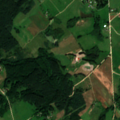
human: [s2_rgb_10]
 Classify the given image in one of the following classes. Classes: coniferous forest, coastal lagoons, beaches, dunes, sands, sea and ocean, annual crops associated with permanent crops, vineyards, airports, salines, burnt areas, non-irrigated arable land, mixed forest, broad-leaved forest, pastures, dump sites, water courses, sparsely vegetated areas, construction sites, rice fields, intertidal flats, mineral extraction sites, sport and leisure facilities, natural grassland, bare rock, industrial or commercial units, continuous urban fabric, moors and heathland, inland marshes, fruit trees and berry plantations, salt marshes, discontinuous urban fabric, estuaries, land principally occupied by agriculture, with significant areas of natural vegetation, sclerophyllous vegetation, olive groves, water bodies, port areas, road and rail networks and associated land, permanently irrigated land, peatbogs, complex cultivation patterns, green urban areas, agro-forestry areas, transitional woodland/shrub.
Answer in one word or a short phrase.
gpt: non-irrigated arable land, complex cultivation patterns, land principally occupied by agriculture, with significant areas of natural vegetation, coniferous forest, mixed forest